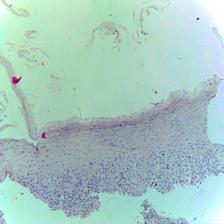
Diagnosis: Normal